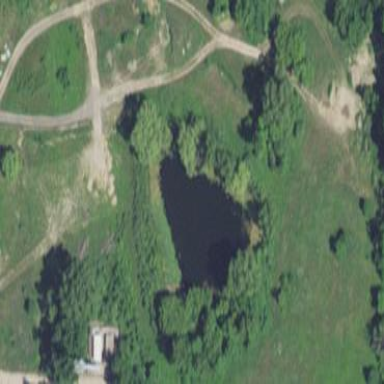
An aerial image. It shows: Pond with natural water.